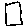
Label: square